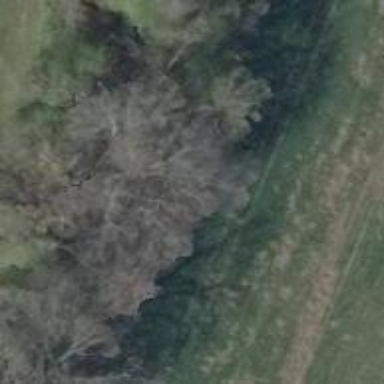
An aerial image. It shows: Row of deciduous broadleaved trees.